Question: There is special menu item in
It looks like a'Panel' opened after a click on 'MenuItem'. For example:

How can I create like this for my 'MenuStrip', connected to 'MenuItem'? It is only a standard 'MenuItem' and standard hidden 'Panel' with dynamic position based on the 'Form' borders? Or is it a modified 'MenuItem' to contain Graphics and Uri?
I searched for something like that, but I can not find how to create Panel inside a 'ToolStrip', and I don't know if should I create a plain 'Panel' with menu, or there is a solution somewhere (Custom component).
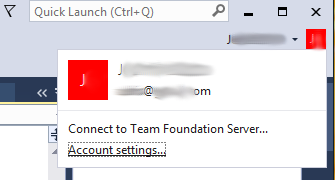
Answer: Assuming WinForms, you can use a ToolStripControlHost to hold a Panel or a UserControl:
The control to show in the pop-up:
'''
var panel = new Panel() {
BackColor = Color.White,
MinimumSize = new Size(150, 72),
Size = MinimumSize,
};
panel.Paint += (s, e) => {
TextRenderer.DrawText(e.Graphics, "Pop-up Panel",
SystemFonts.DefaultFont, panel.ClientRectangle,
Color.Black, Color.Empty,
TextFormatFlags.HorizontalCenter | TextFormatFlags.VerticalCenter);
};
'''
The ToolStrip controls to show the panel:
'''
var hostTool = new ToolStripControlHost(panel) {
Padding = Padding.Empty,
Margin = Padding.Empty
};
var downButton = new ToolStripDropDownButton("Panel Menu") {
Alignment = ToolStripItemAlignment.Right,
DisplayStyle = ToolStripItemDisplayStyle.Text,
DropDownDirection = ToolStripDropDownDirection.BelowLeft,
};
((ToolStripDropDownMenu)downButton.DropDown).ShowCheckMargin = false;
((ToolStripDropDownMenu)downButton.DropDown).ShowImageMargin = false;
downButton.DropDown.AutoSize = false;
downButton.DropDown.Size = new Size(panel.Width + 12, panel.Height + 4);
downButton.DropDown.Items.Add(hostTool);
var tool = new ToolStrip();
tool.Items.Add(downButton);
this.Controls.Add(tool);
'''
Result: